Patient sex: M
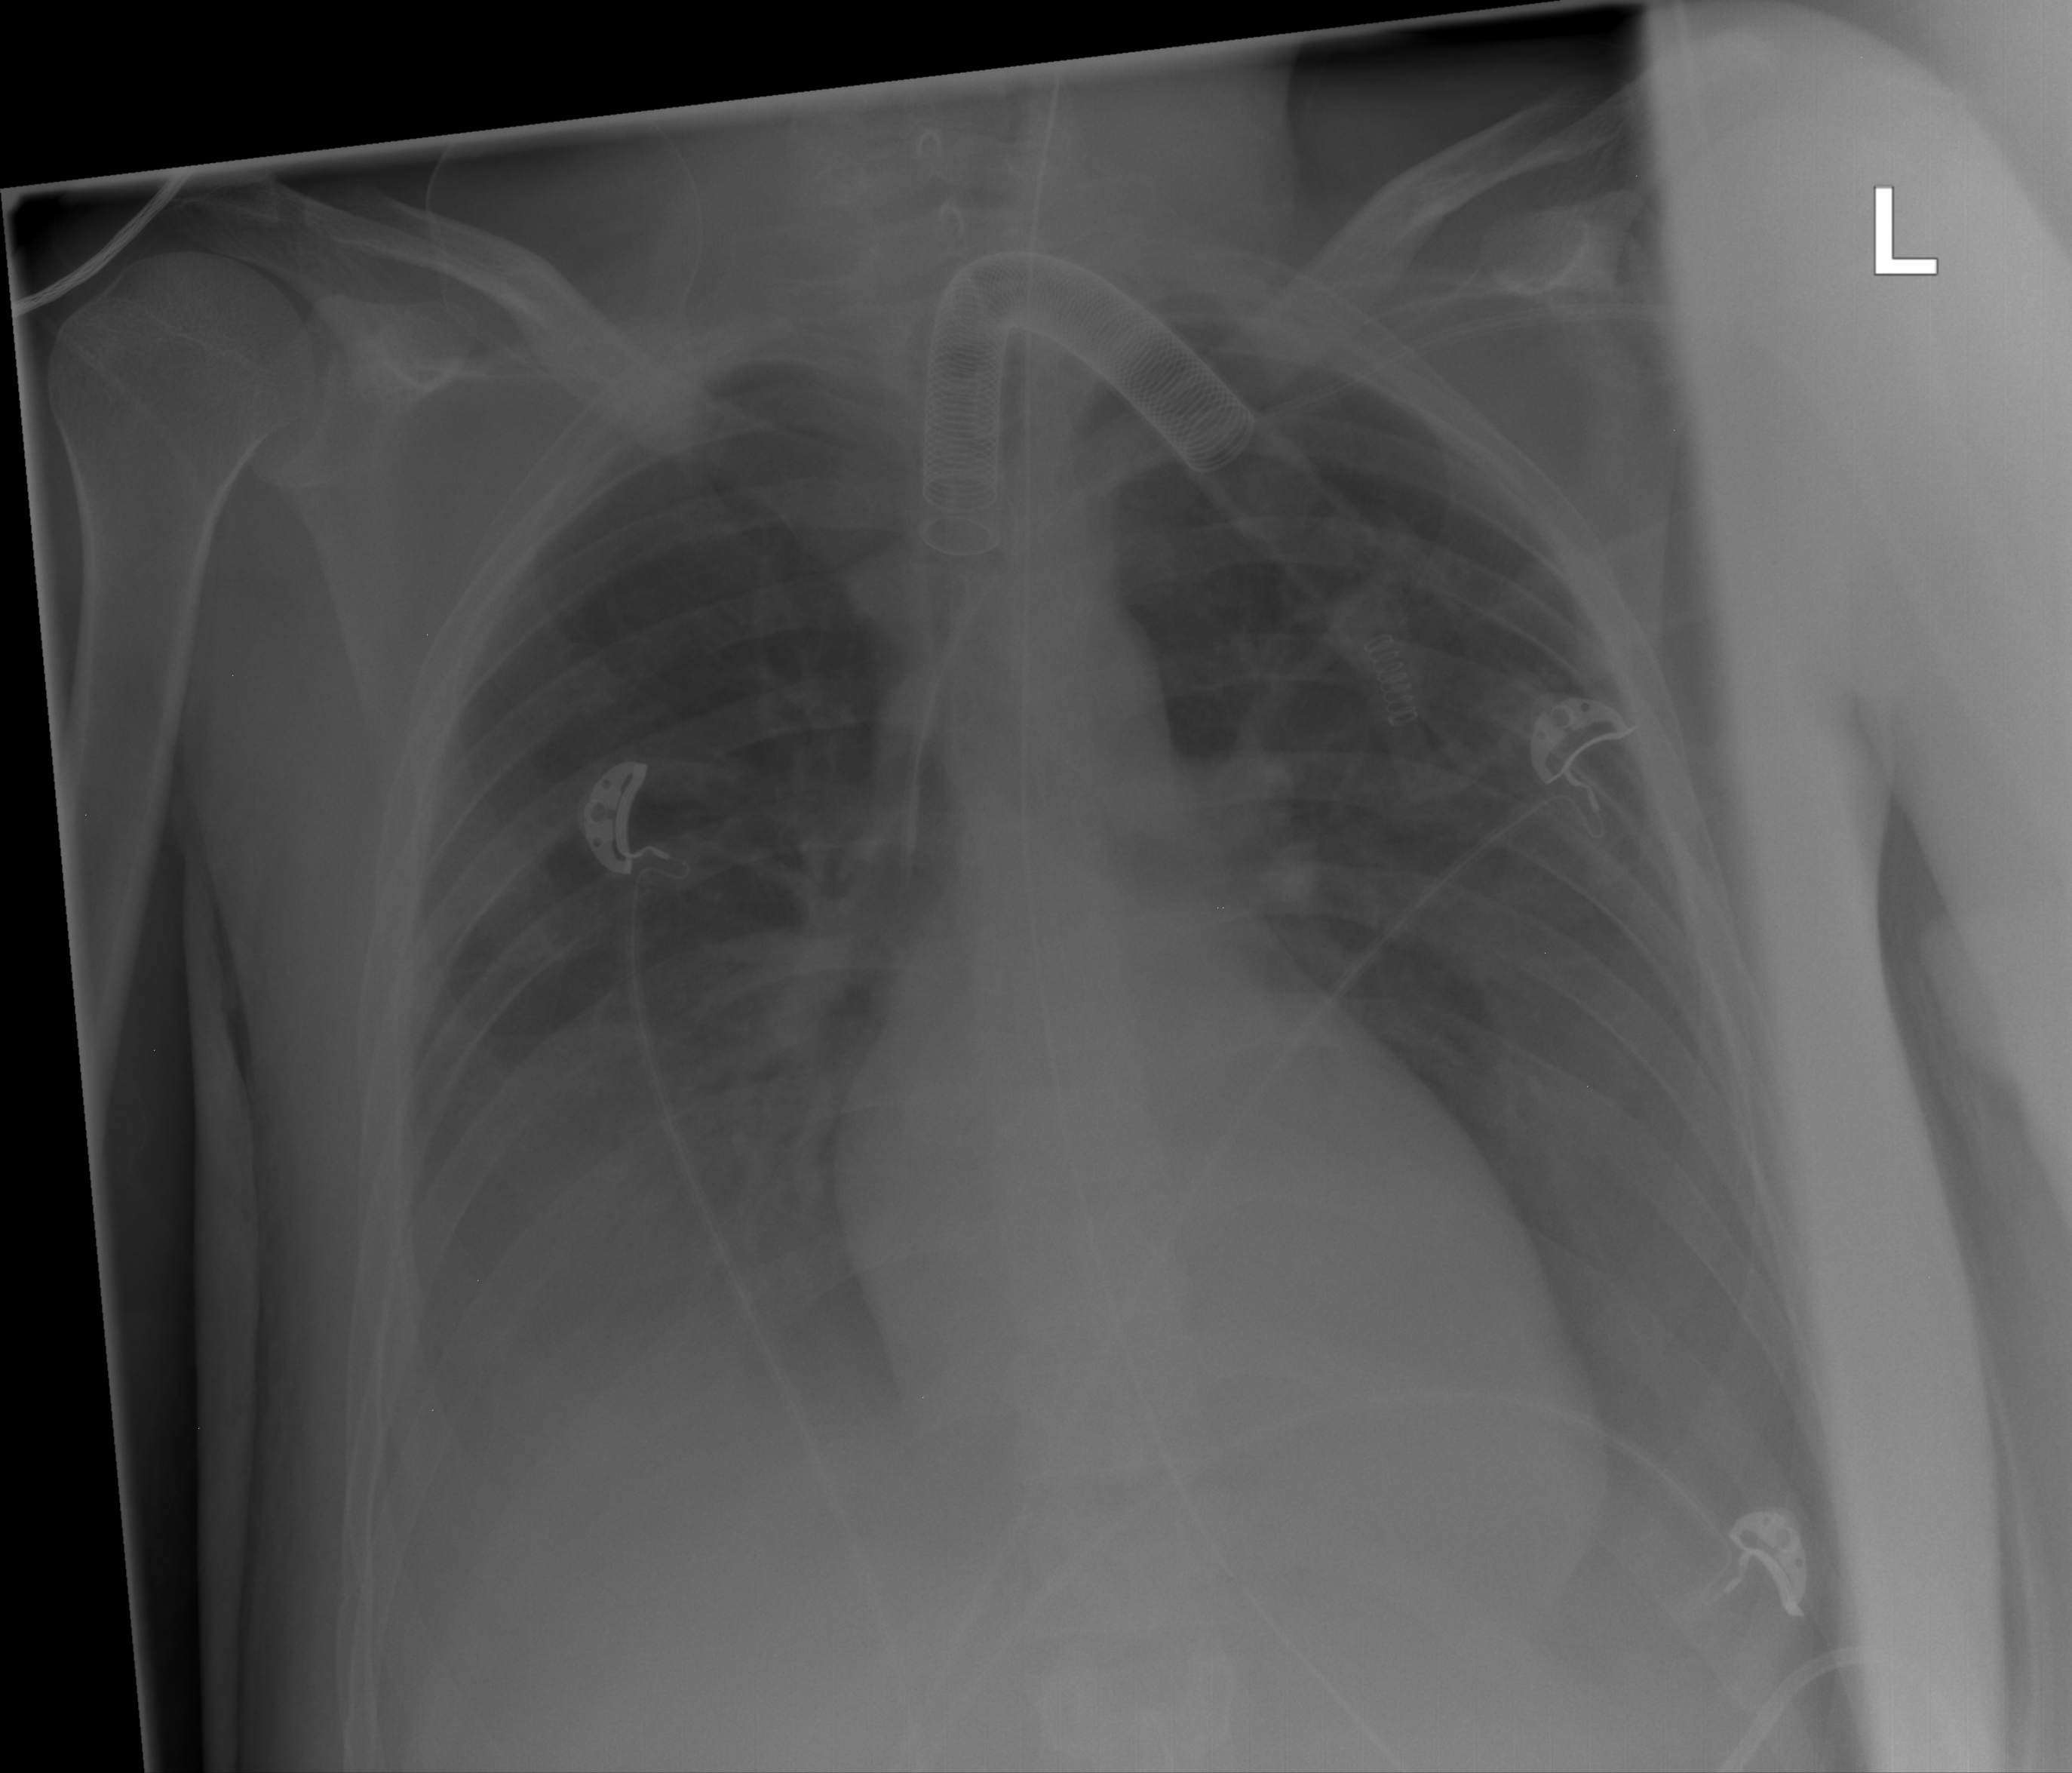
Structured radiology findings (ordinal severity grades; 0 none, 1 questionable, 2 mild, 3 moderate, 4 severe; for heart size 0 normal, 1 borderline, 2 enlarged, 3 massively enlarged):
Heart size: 0
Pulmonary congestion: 0
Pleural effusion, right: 3
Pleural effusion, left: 3
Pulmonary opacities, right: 0
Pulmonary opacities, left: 0
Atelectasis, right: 0
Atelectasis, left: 0